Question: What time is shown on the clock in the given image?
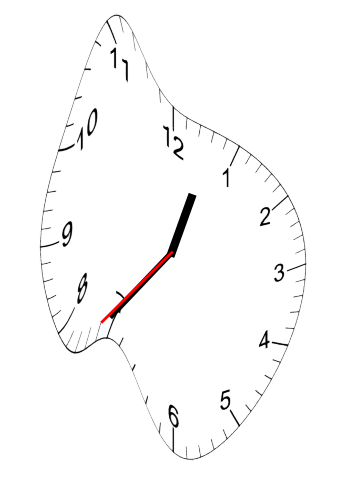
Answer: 12:36:37